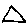
Label: triangle